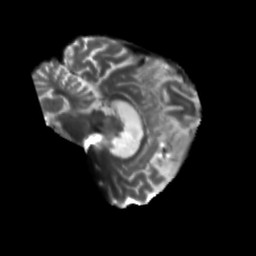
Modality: T2w
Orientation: sagittal
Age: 68
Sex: male
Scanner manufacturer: siemens
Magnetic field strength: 3 T
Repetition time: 5.47 s
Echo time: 0.0854 s